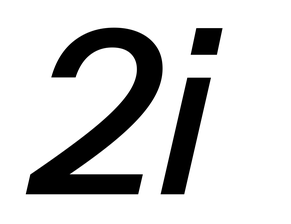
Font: InstrumentSans-Italic_Medium_Italic